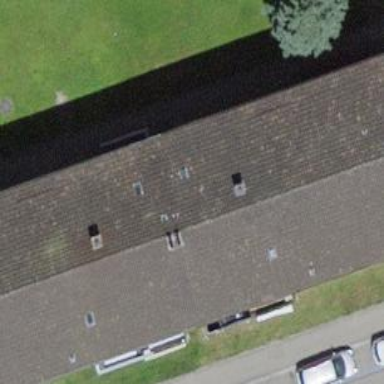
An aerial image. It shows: Gabled roof apartments building.